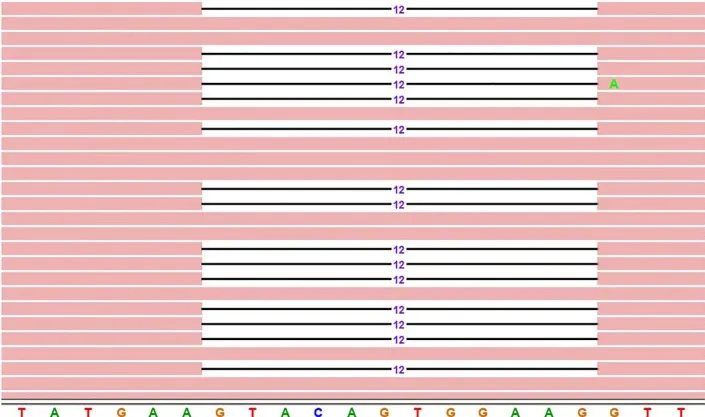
Representative graphical output of the next-generation sequencing analysis, showing an exon 11 deletion of KIT (Gln556_Val559del). The different colors are referred to the single DNA basis.
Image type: chart (chart)